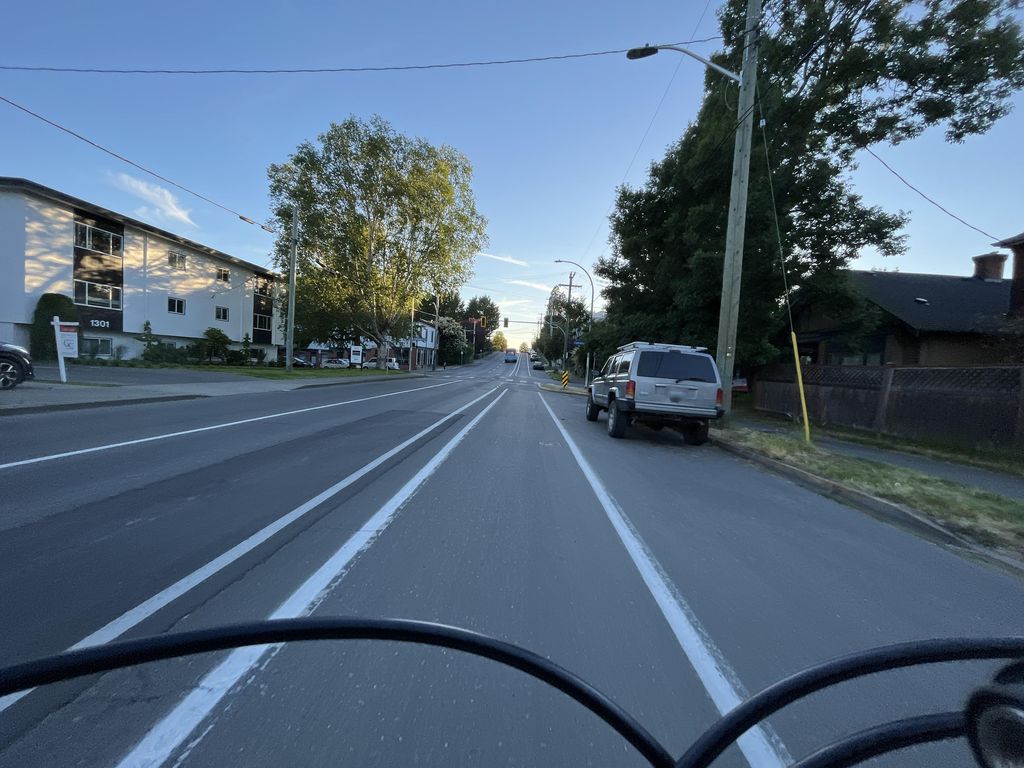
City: victoria